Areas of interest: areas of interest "Tian Sheng Flower and Bird Market (Heng Mao Commercial Plaza Store)"
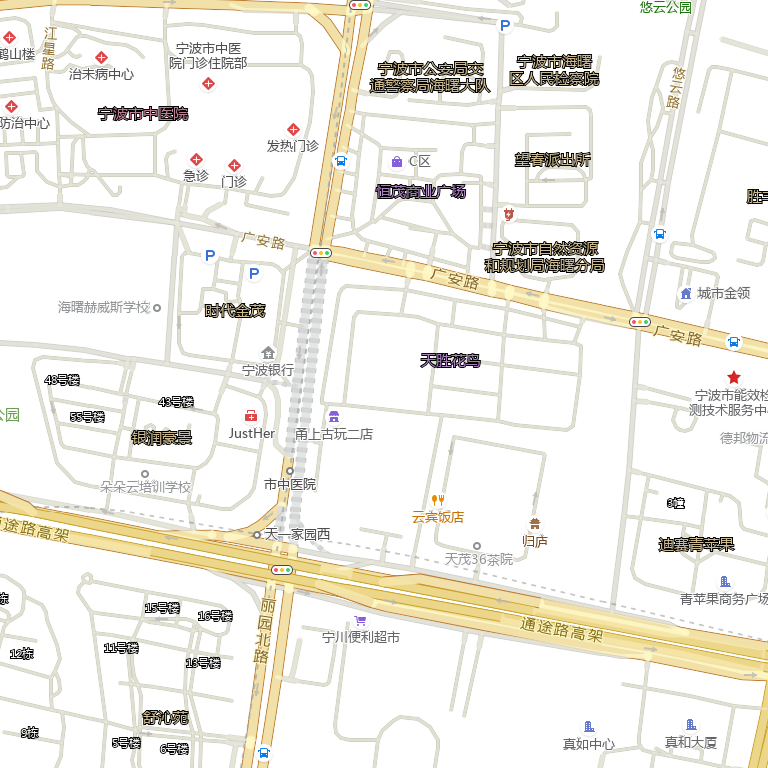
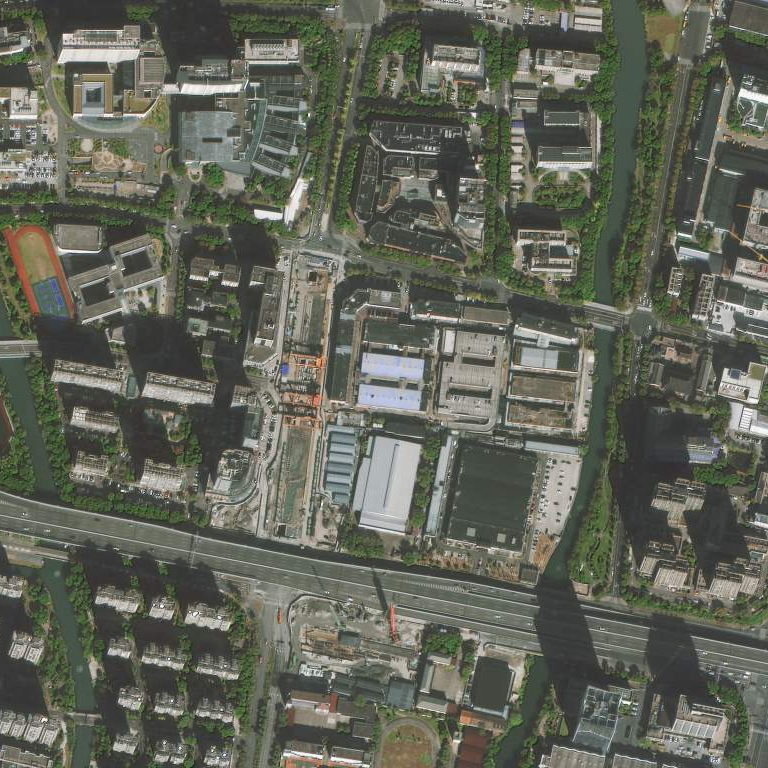